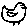
Label: bird